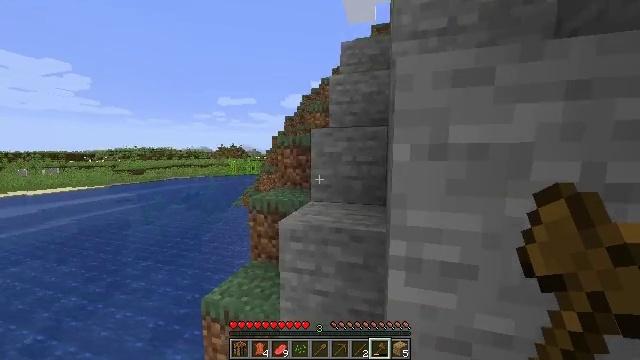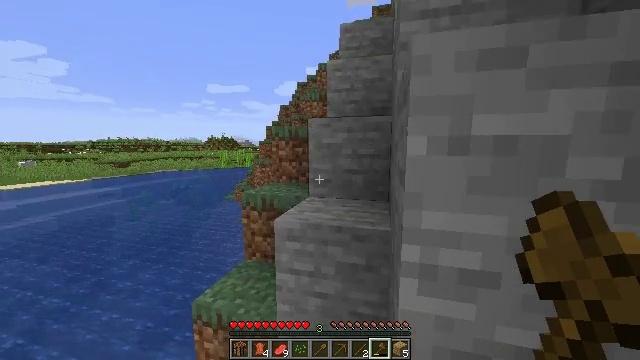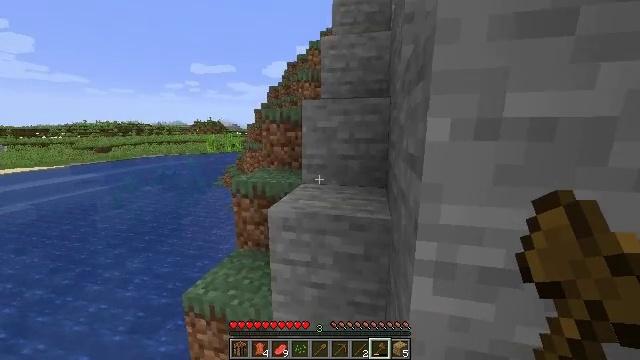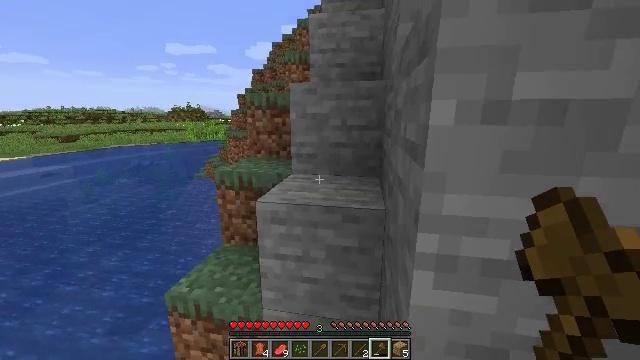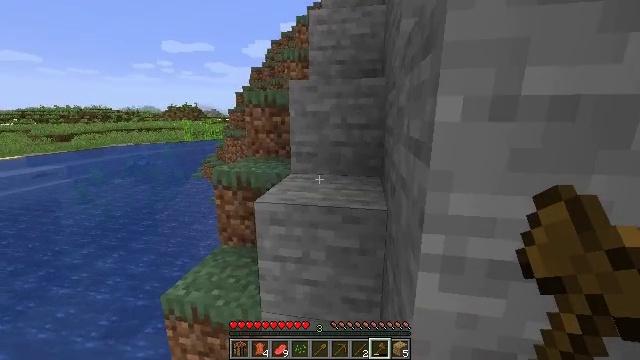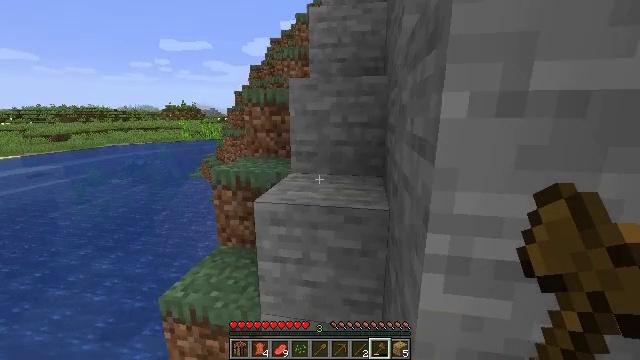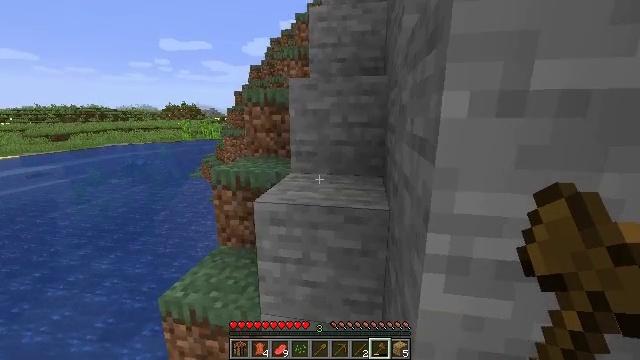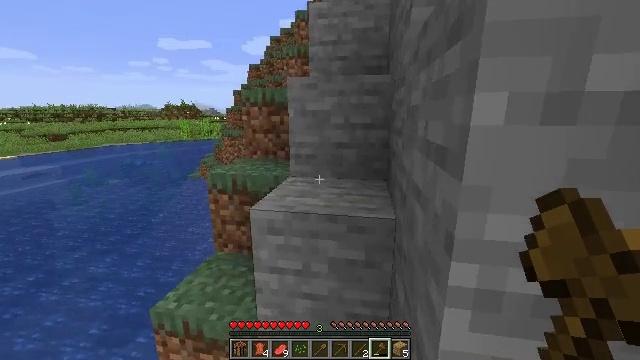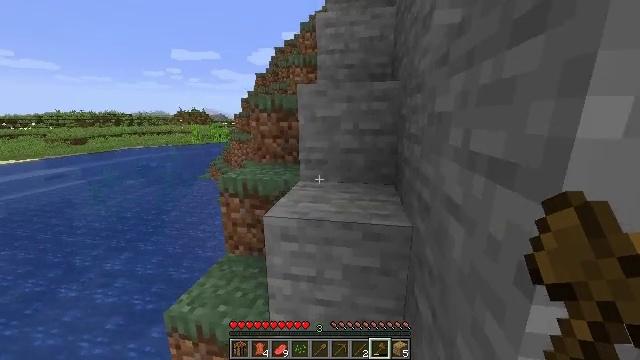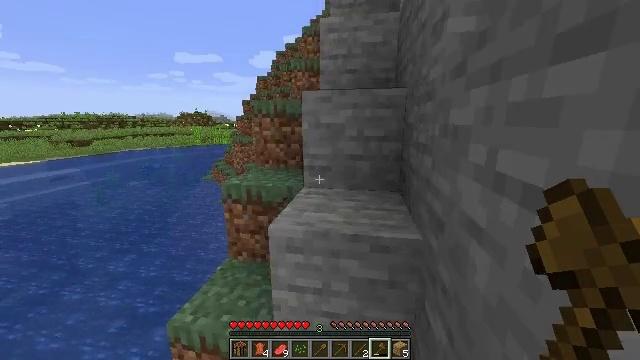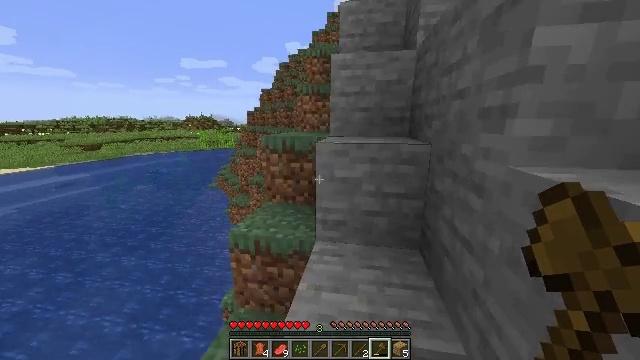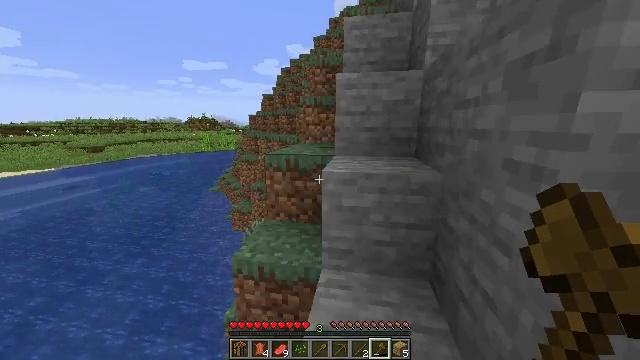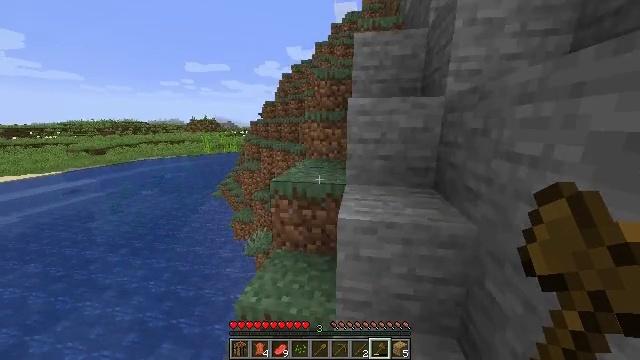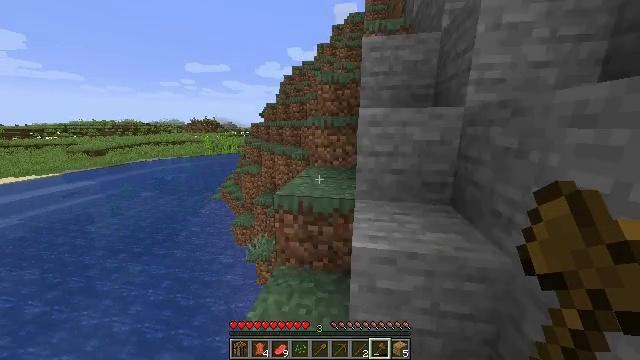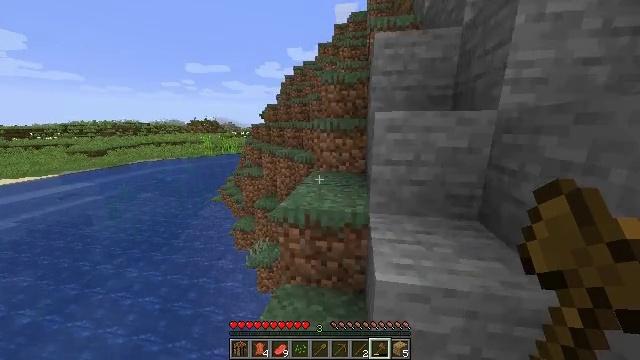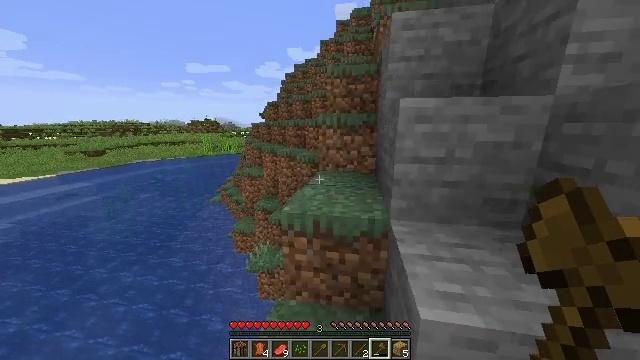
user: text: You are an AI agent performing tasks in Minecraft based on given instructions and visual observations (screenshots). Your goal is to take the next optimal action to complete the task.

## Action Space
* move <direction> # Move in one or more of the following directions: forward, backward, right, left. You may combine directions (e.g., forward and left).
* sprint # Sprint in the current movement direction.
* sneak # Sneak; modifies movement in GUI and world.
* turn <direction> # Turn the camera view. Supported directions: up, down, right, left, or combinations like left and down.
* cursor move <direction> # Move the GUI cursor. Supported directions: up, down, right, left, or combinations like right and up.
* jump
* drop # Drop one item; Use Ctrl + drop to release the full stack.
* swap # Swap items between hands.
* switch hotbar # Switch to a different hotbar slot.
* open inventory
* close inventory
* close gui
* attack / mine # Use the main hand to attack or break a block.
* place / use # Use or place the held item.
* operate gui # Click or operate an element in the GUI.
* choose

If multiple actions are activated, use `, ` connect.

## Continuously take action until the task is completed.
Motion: motion action
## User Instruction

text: Harvest stone in the caves.
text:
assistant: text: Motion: turn down
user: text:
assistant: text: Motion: turn right and down
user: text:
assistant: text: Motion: turn right and down
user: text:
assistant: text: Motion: no_op
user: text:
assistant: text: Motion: no_op
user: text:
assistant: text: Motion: no_op
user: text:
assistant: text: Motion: move forward, sprint
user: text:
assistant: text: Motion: move forward and move left, sprint
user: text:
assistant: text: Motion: move forward and move left, sprint, jump
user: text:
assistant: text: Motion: move forward and move left, sprint, jump
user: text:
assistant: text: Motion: move forward, sprint, jump
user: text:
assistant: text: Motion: move forward and move left, sprint, jump
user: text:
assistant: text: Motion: move forward and move left, sprint, jump
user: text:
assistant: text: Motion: move forward and move left, sprint, jump
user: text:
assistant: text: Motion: move forward and move left, sprint, jump
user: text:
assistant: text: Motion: move forward and move right, sprint, jump
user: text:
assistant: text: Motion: move forward and move right, sprint, jump
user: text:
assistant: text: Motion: move forward and move right, sprint, jump
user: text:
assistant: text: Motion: move forward, sprint, jump
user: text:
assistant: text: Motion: move forward, sprint, jump
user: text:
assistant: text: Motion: move forward, sprint, turn right and up, jump
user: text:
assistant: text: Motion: move forward and move right, sprint, turn right and up, jump
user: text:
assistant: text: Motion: move forward and move right, sprint, turn right, jump
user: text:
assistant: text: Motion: move forward and move right, sprint, jump
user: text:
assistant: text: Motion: move forward, sprint, jump
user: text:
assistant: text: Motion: move forward, sprint, turn right and up, jump
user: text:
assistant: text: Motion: move forward, sprint, turn right, jump
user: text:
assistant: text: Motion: move forward, sprint, turn right, jump
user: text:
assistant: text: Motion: move forward and move right, sprint, turn right, jump
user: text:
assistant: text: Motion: move forward and move right, sprint, turn right, jump